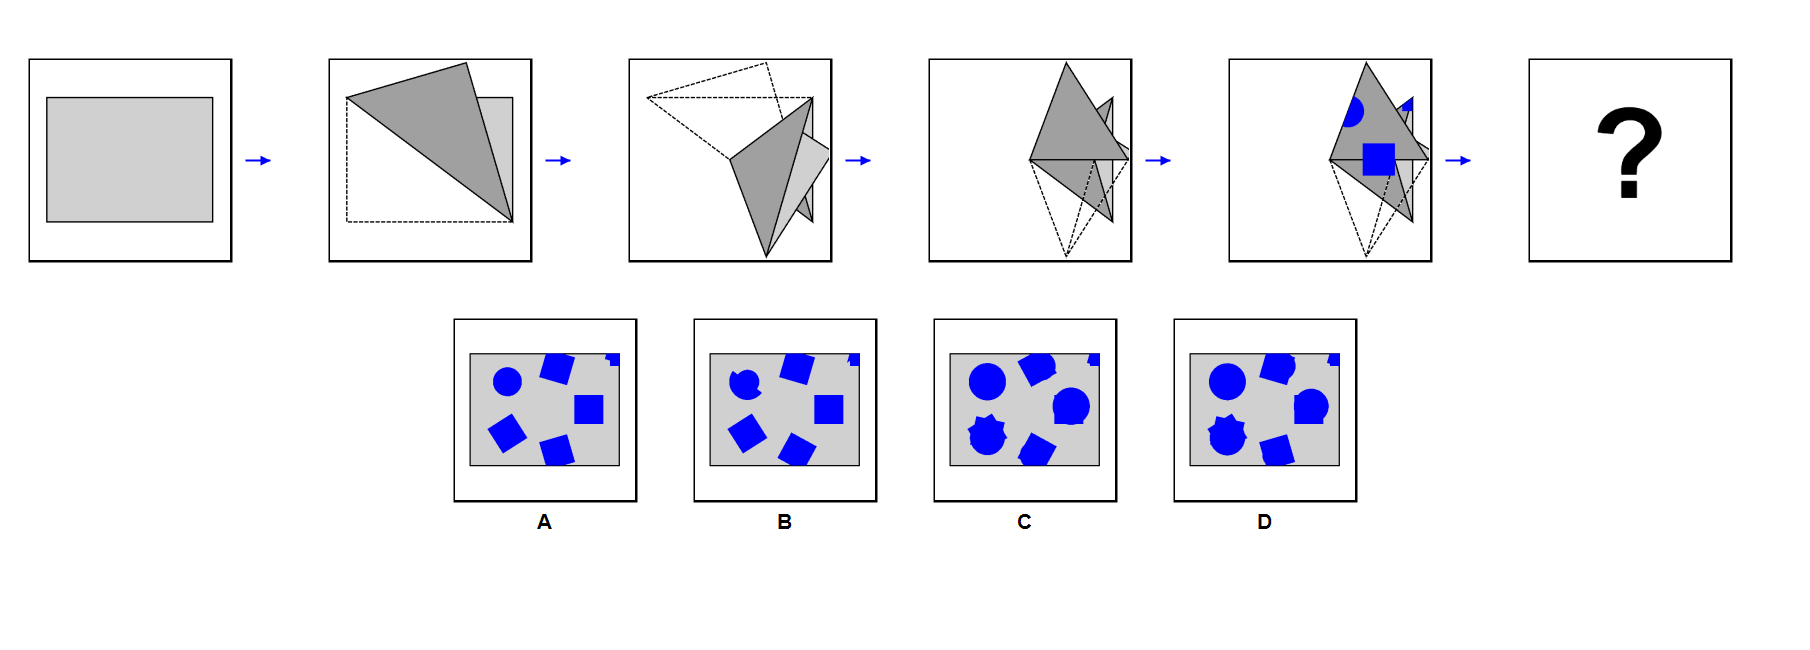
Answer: A